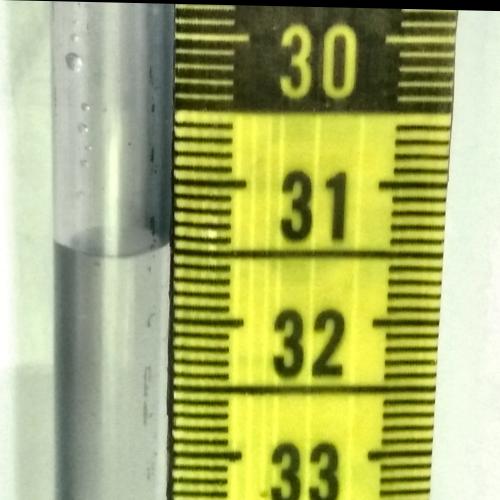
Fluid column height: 31.5 cm